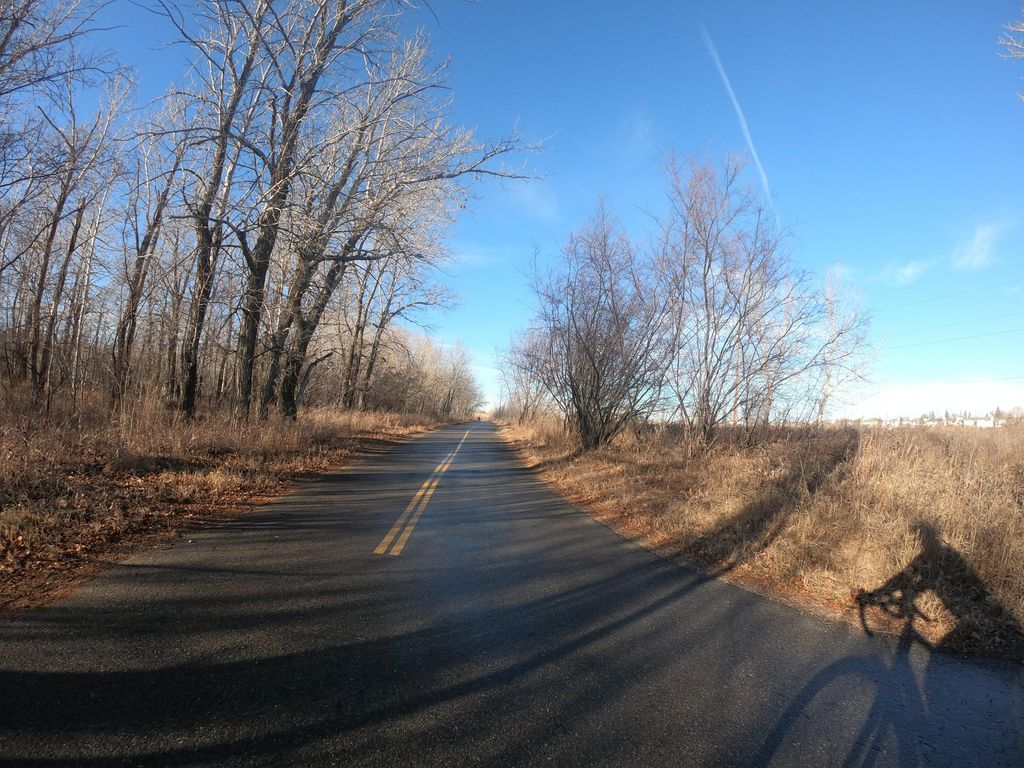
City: calgary